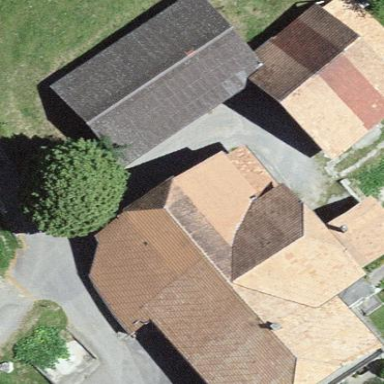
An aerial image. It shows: Farm building.